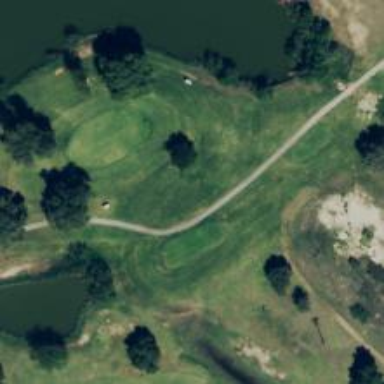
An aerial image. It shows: High-quality path used as golf course track.